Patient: sex F, age 35
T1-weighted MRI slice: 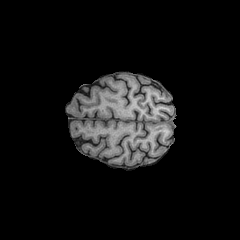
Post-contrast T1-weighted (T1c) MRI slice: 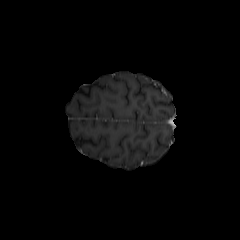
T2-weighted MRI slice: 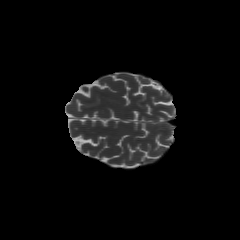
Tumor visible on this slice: yes
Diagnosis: Astrocytoma, IDH-mutant
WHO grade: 2